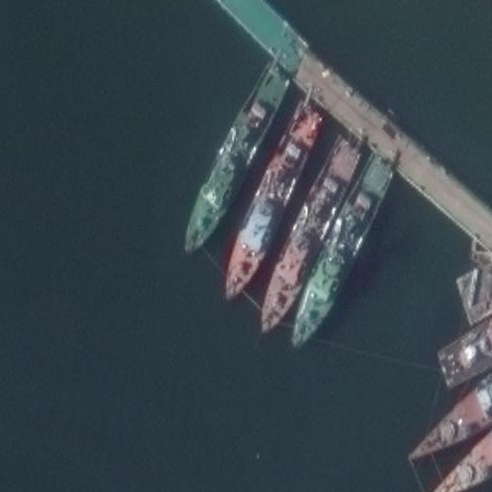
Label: cruiser